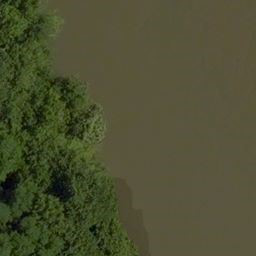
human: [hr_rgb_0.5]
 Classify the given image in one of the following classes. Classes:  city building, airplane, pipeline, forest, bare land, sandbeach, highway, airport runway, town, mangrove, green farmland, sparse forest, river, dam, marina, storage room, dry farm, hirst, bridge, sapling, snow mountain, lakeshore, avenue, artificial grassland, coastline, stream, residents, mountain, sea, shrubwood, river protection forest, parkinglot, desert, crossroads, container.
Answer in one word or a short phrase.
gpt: river protection forest